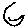
Label: moon